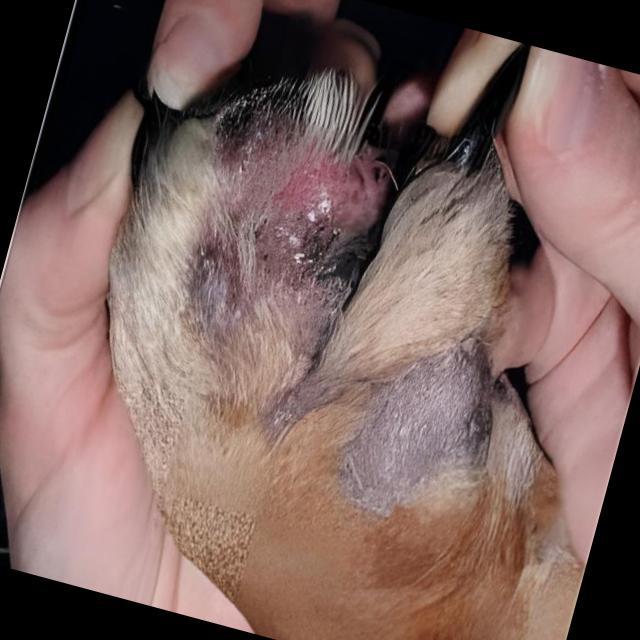
Canine dermatitis — inflammation of the skin presenting with erythema, pruritus, papules, and excoriation. May be allergic, contact, or atopic in origin.